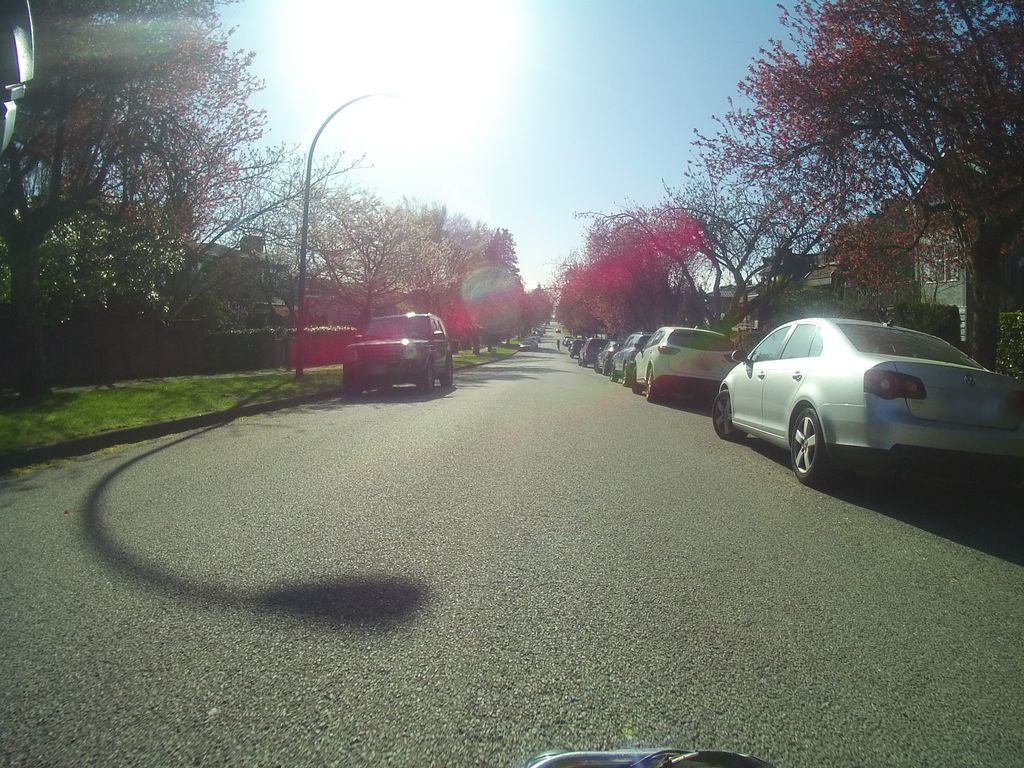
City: vancouver